Question: I'm new to IOS and this is My first crud operation on it And I named this App As
Kindly be gentle with me i am just a learner i am getting difficulty to debug this problem.
I'm getting the error No visible @interface for 'BidProducts' declares the selector 'nameProd' and 'descProd' which both are the properties at 'BidProducts' , and the same error on 'NSArray' with 'addObject'
Now what i am doing is that i have make a database in 'Sqlite' and use the storyboard with 3buttons for add view and delete.
OK, and this is my file hierarchy
Sub-Class of NSObject
'''
#import <Foundation/Foundation.h>
@interface BIDProducts : NSObject
@property (nonatomic, strong)NSString *nameProd;
@property (nonatomic, strong)NSString *descProd;
@end
'''
'''
#import "BIDProducts.h"
@implementation BIDProducts
@synthesize nameProd,descProd;
@end
'''
here in BIDViewcontroller.h file i am importing the sqlite3.h it is xcode is not getting it by code i am writing it in a static way and it is not giving any error and it is not making a connection with the db also. I am still not able to connect with database.
'''
#import <UIKit/UIKit.h>
#import "sqlite3.h"
#import "BIDProducts.h"
@interface BIDViewController : UIViewController<UITableViewDataSource , UITableViewDelegate>
@property (weak, nonatomic) IBOutlet UITextField *txtNameFeild;
@property (weak, nonatomic) IBOutlet UITextField *txtDescFeild;
@property (weak, nonatomic) IBOutlet UITableView *txtAreaViewList;
- (IBAction)btnAddProduct:(id)sender;
- (IBAction)btnDeleteProduct:(id)sender;
- (IBAction)btnViewProduct:(id)sender;
@end
'''
'''
#import "BIDViewController.h"
#import "BIDProducts.h"
@interface BIDViewController ()
{
NSArray *arrayOFProducts;
sqlite3 *productsDB;
NSString *dbPathString;
}
@end
@implementation BIDViewController
- (void)viewDidLoad
{
[super viewDidLoad];
arrayOFProducts = [[NSMutableArray alloc]init];
[[self txtAreaViewList]setDelegate:self];
[[self txtAreaViewList]setDataSource:self];
[self createOrOpenDb];
// Do any additional setup after loading the view, typically from a nib.
}
-(void)createOrOpenDb
{
NSArray *path = NSSearchPathForDirectoriesInDomains(NSDocumentationDirectory, NSUserDomainMask, YES);
NSString *docPath = [path objectAtIndex:0];
dbPathString = [docPath stringByAppendingPathComponent:@"productsDB.sqlite"];
char *error;
NSFileManager *fileManager = [NSFileManager defaultManager];
if (![fileManager fileExistsAtPath:dbPathString]) {
const char *dbPath = [dbPathString UTF8String];
if (sqlite3_open(dbPath, &productsDB) == SQLITE_OK) {
const char *sqlStmt = "CREATE TABLE IF NOT EXISTS TBLLISTPRODUCT (ID INTEGER PRIMERYKEY AUTOINCREMENT, PRODNAME VARCHAR, PRODDESC VARCHAR ) ";
sqlite3_exec(productsDB, sqlStmt, NULL, NULL, &error);
sqlite3_close(productsDB);
}
}
}
-(NSInteger)numberOfSectionsInTableView:(UITableView *)tableView
{
return 1;
}
-(NSInteger)tableView:(UITableView *)tableView numberOfRowsInSection:(NSInteger)section
{
return [arrayOFProducts count];
}
-(UITableViewCell *)tableView:(UITableView *)tableView cellForRowAtIndexPath:(NSIndexPath *)indexPath
{
static NSString *CellIdentifier = @"cell";
UITableViewCell *cell = [tableView dequeueReusableCellWithIdentifier:CellIdentifier];
if (!cell) {
cell = [[UITableViewCell alloc]initWithStyle:UITableViewCellStyleSubtitle reuseIdentifier:CellIdentifier];
}
BIDProducts *aProduct = [arrayOFProducts objectAtIndex:indexPath.row];
cell.textLabel.text = aProduct.nameProd;
cell.textLabel.text = aProduct.descProd;
return cell;
}
- (void)didReceiveMemoryWarning
{
[super didReceiveMemoryWarning];
// Dispose of any resources that can be recreated.
}
- (IBAction)btnAddProduct:(id)sender {
char *error;
if (sqlite3_open([dbPathString UTF8String], &productsDB) == SQLITE_OK) {
NSString *insertStmt = [NSString stringWithFormat:@"INSERT INTO TBLLISTPRODUCT(PRODNAME,PRODDESC) values ('%s', '%s') ", [self.txtNameFeild.text UTF8String] , [self.txtDescFeild.text UTF8String]];
const char *insert_stmt = [insertStmt UTF8String];
if (sqlite3_exec(productsDB, insert_stmt, NULL, NULL, &error) == SQLITE_OK) {
NSLog(@"person added");
BIDProducts *products = [[BIDProducts alloc]init];
[products nameProd:self.txtNameFeild.text];
[products descProd:self.txtDescFeild.text];
[arrayOFProducts addObject:products];
}
sqlite3_close(productsDB);
}
}
- (IBAction)btnDeleteProduct:(id)sender {
}
- (IBAction)btnViewProduct:(id)sender {
}
@end
'''
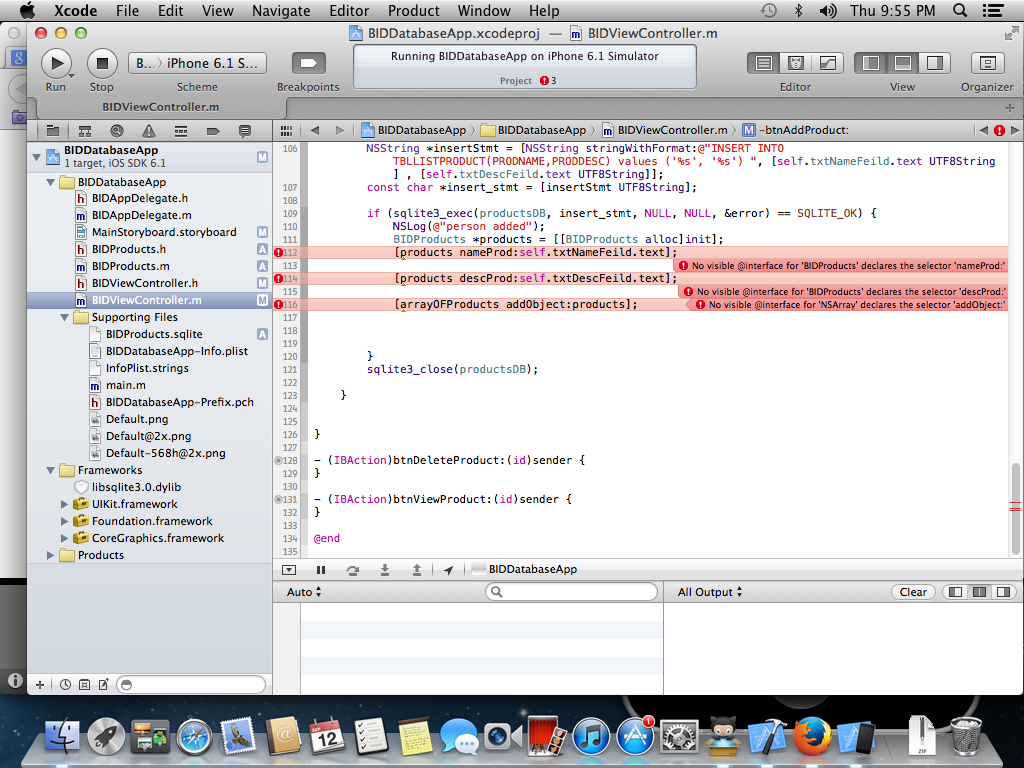
Answer: Your syntax to a property is wrong, it should be
'''
products.nameProd = self.txtNameFeild.text;
'''
which the compiler translates to the equivalent
'''
[products setNameProd:self.txtNameFeild.text];
'''
And 'arrayOFProducts' should be declared as 'NSMutableArray'
if you want to add objects to it.
(Note that you can remove the '@synthesize' statements from your source code,
the current Clang compiler synthesizes properties automatically.)